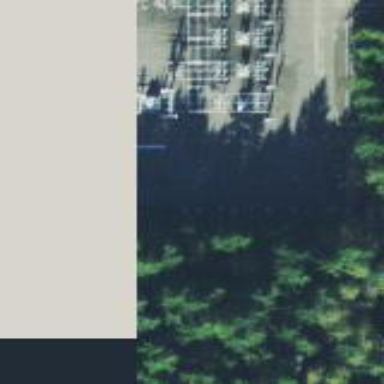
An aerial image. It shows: Distribution substation surrounded by fence.